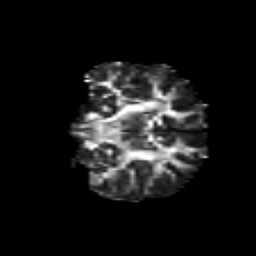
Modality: FA
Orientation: coronal
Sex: male
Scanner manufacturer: siemens
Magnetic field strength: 3 T
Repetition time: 5 s
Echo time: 0.071 s